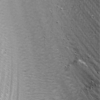
Label: not_dusty